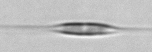
Label: Cylindrotheca